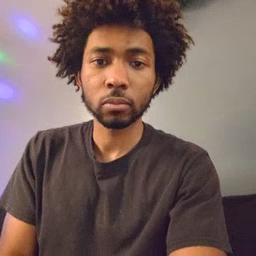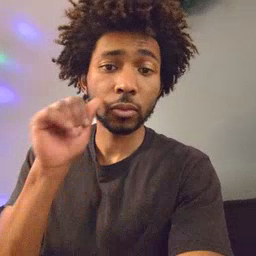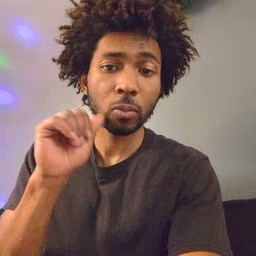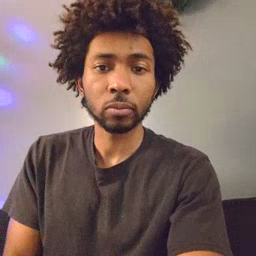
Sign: aunt